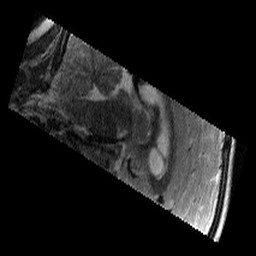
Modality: T2w
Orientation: sagittal
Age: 9
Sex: male
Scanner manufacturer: siemens
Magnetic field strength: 3 T
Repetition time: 9.23 s
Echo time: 0.067 s